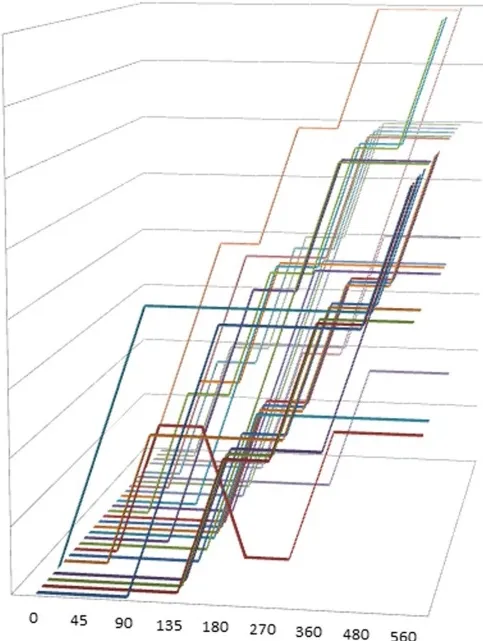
(A) InQu resorption/consolidation assessment by subject over time. Each line lies in the upper half of the graph demonstrating that there is no significant initial resorptive phase, only intervals of increasing consolidation over time.
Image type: chart (chart)